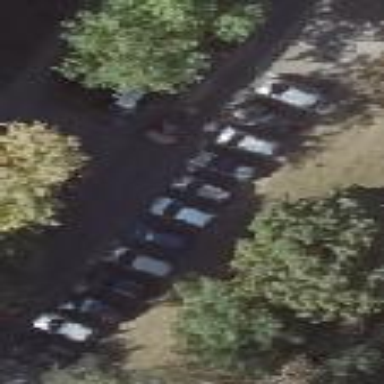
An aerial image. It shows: Street-side parking area.